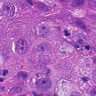
Metastatic tissue present: yes